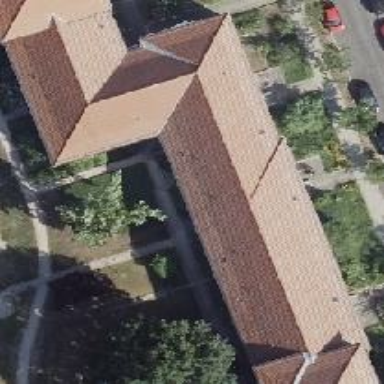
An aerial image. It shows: Hipped-roof building with apartments.